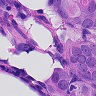
Metastatic tissue present: yes